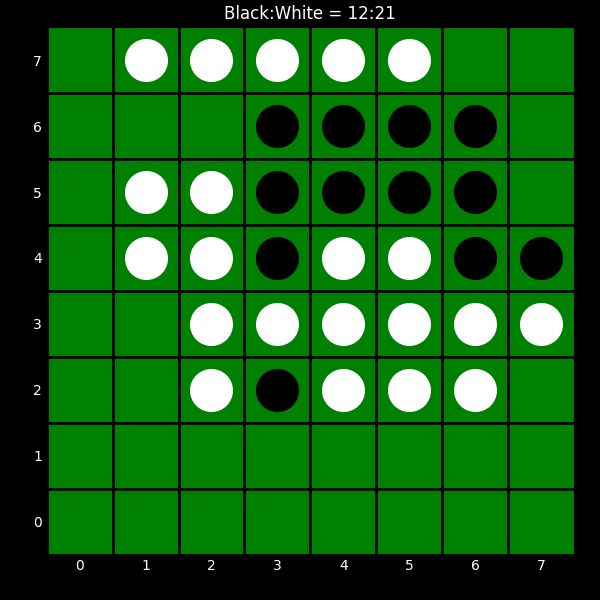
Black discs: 12
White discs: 21